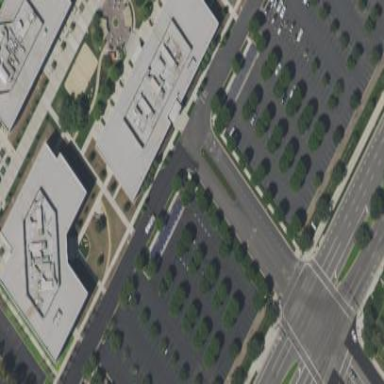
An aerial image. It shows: Office building.